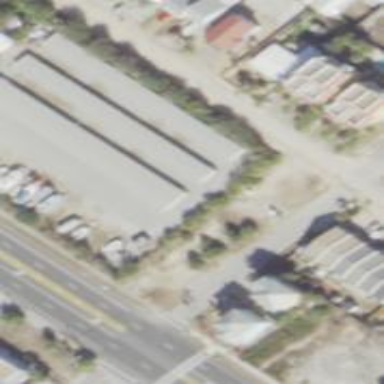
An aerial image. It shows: Storage rental shop located in building.